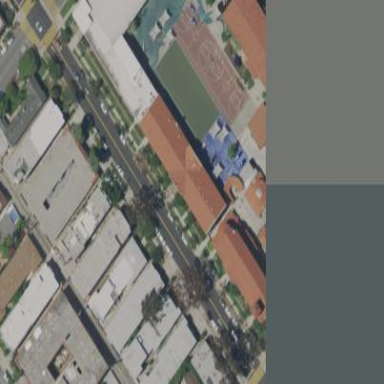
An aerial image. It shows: School building.